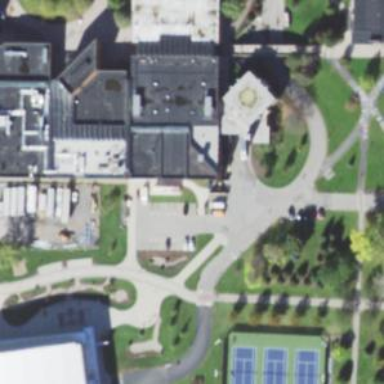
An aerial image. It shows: University building with flat black roof.